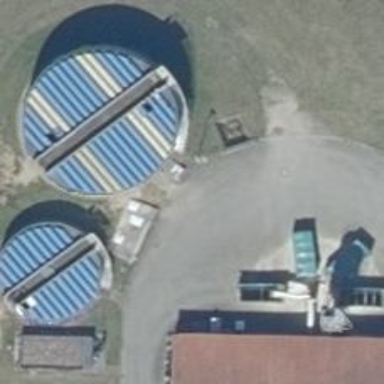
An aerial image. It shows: Storage tank that is man-made.